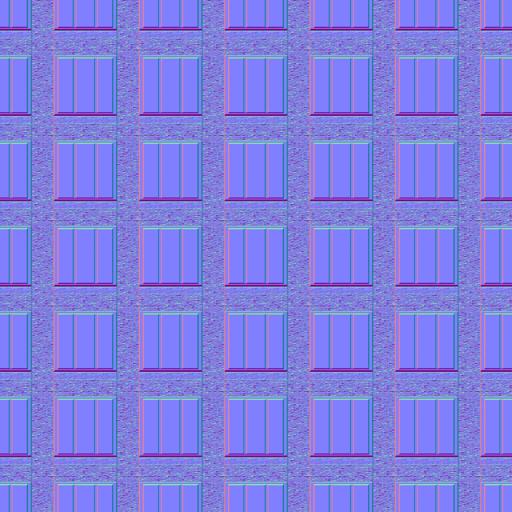
facade skyscraper